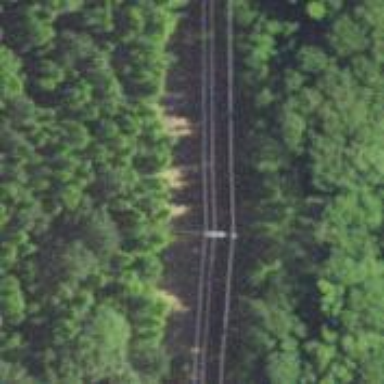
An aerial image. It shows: Power pole.